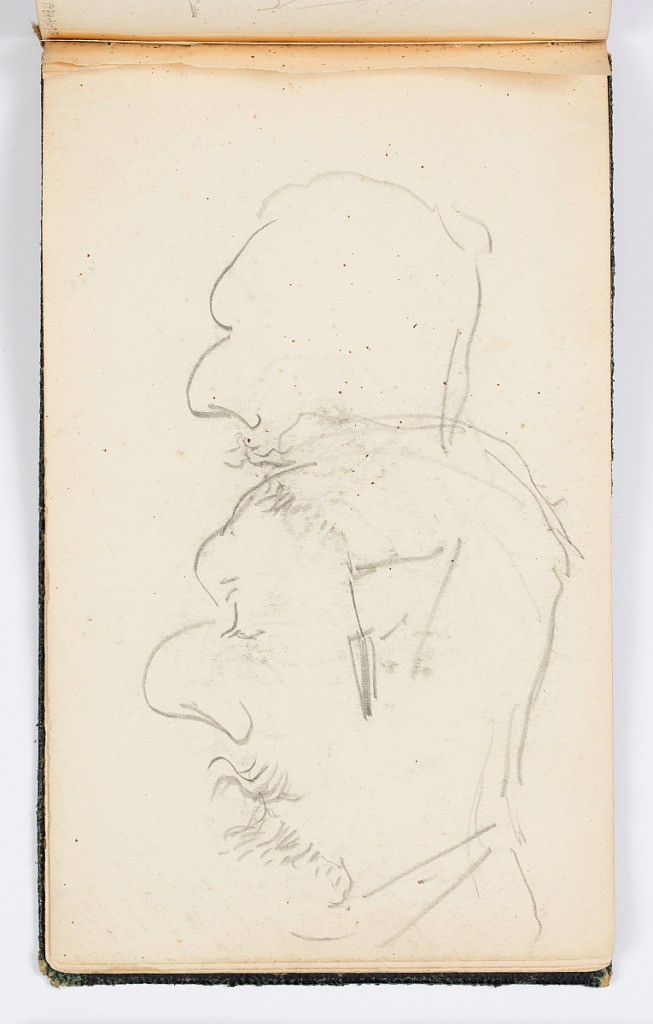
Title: Sketchbook Page: Man in Profile
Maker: Kenyon Cox, American, 1856–1919
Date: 1883
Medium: Graphite on paper
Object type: Sketchbook folio
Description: Recto: Two overlapping sketches of a man with a large nose and facial hair, shown in profile, facing left.
Verso: Portrait sketch of a figure with bangs, facing frontally.